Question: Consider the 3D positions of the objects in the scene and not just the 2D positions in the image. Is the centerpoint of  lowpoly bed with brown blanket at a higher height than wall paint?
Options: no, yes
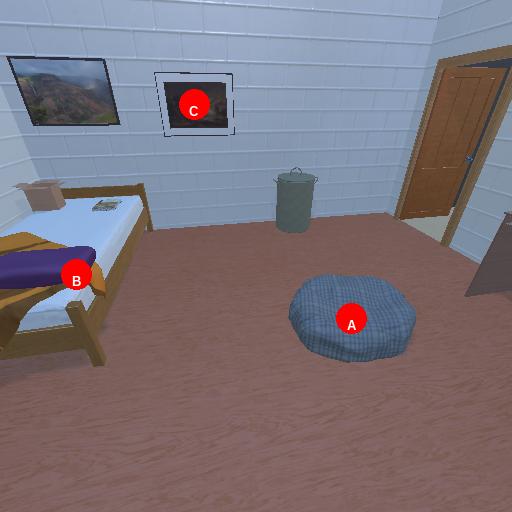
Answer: no